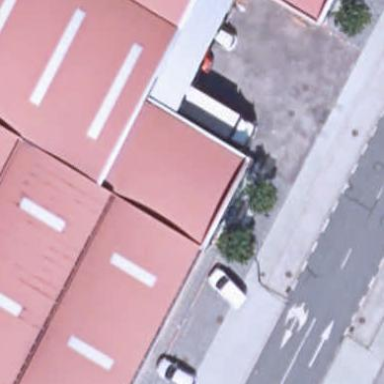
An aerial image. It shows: Industrial building.